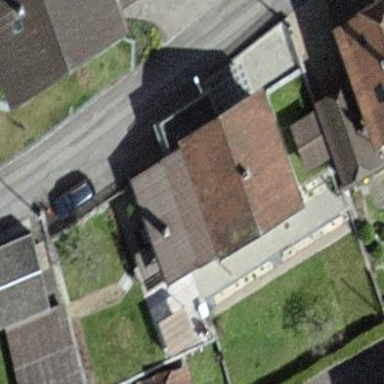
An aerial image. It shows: Residential building.